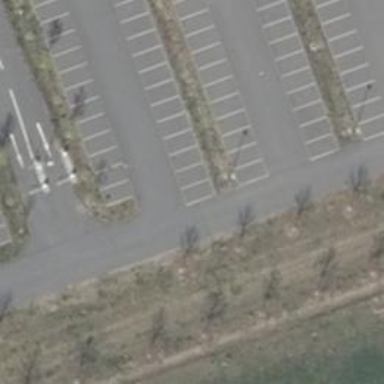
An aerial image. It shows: Asphalt parking aisle road.